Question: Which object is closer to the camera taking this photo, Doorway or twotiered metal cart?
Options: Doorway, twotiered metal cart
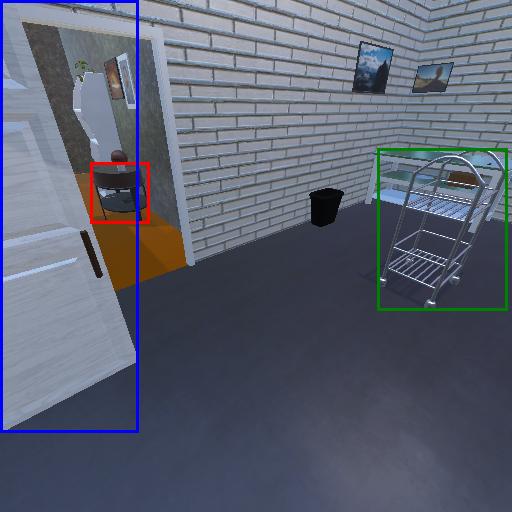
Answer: Doorway